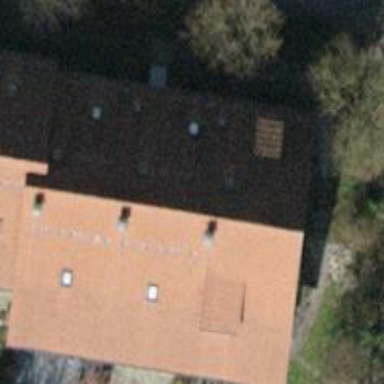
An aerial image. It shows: Detached building with tile roof.